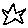
Label: star